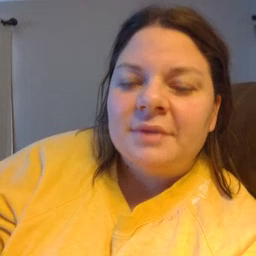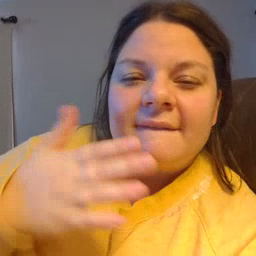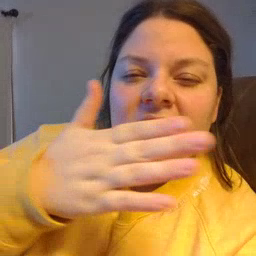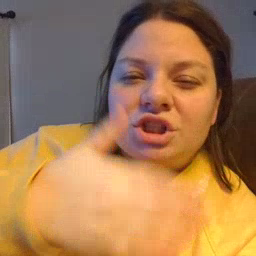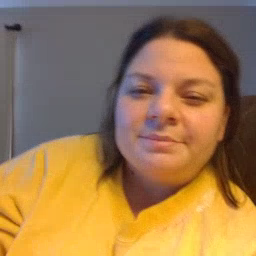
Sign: fish